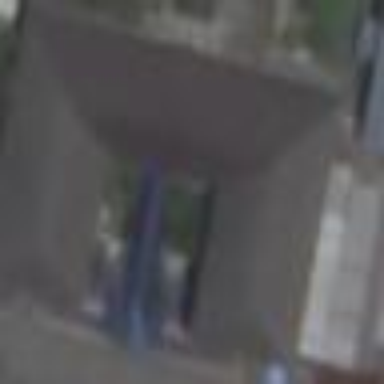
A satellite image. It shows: College building with tiled roof.